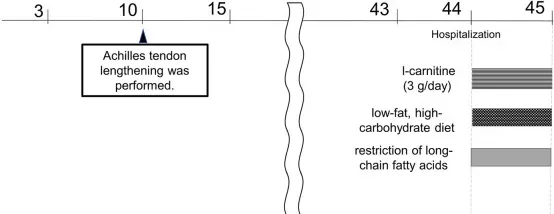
Clinical course. The time course of the patient is shown.
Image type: chart (chart)